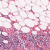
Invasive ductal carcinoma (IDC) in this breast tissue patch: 1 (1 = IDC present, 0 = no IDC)